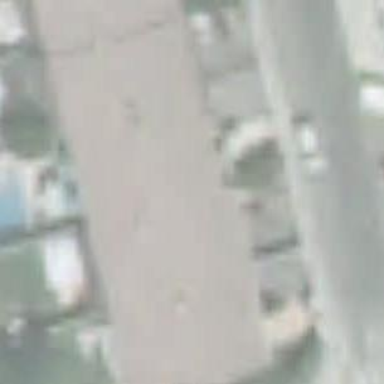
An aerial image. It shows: Terrace building with pitched roof oriented across.